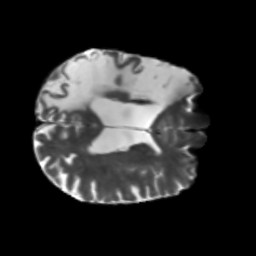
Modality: T2w
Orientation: axial
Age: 71
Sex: male
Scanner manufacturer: siemens
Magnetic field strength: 3 T
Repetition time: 5.47 s
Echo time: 0.0854 s